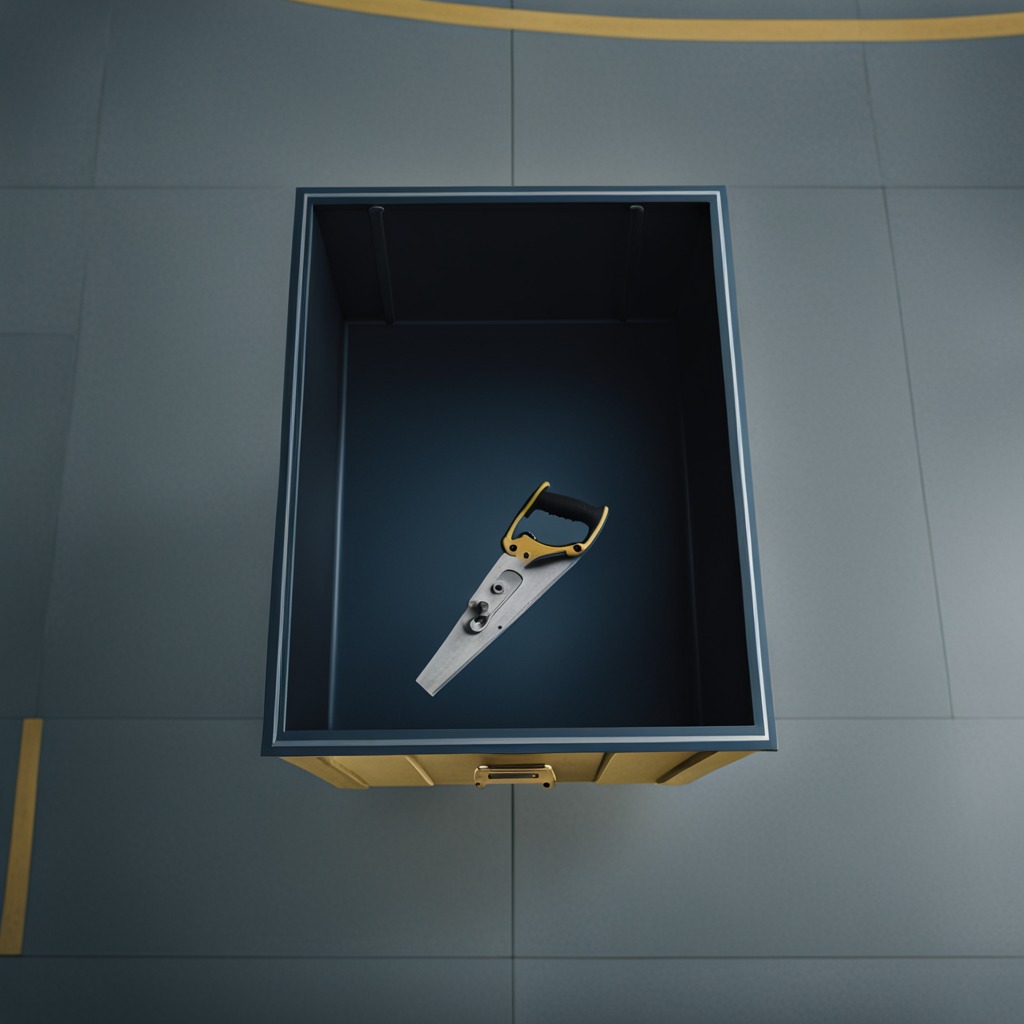
A metal saw lies on the surface of the toolbox.